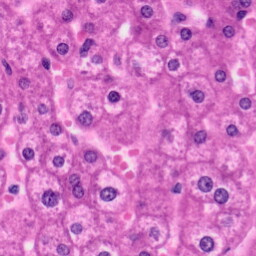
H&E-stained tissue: Liver